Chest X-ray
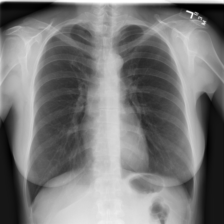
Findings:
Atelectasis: negative
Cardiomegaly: negative
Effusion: negative
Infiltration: negative
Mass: negative
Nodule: negative
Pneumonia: negative
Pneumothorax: negative
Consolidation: negative
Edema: negative
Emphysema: negative
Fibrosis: negative
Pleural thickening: negative
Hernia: negative